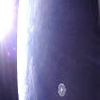
Label: sunburn